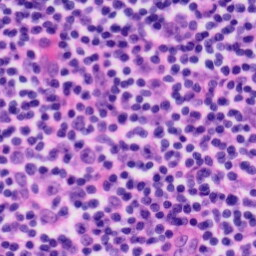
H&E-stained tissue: Tonsil